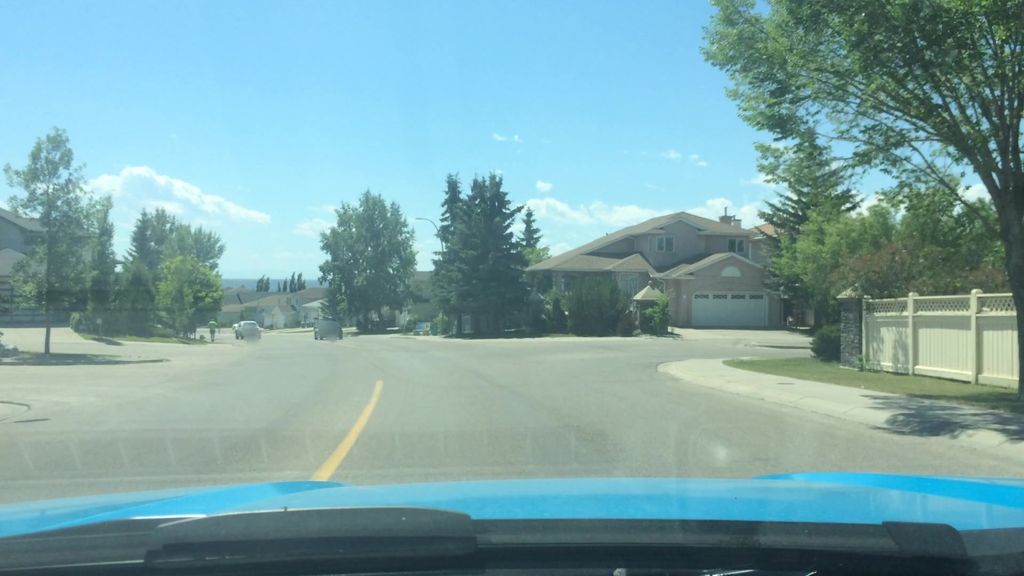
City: calgary